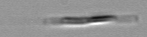
Label: Leptocylindrus